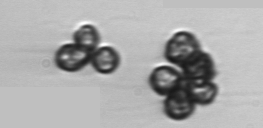
Label: Corymbellus